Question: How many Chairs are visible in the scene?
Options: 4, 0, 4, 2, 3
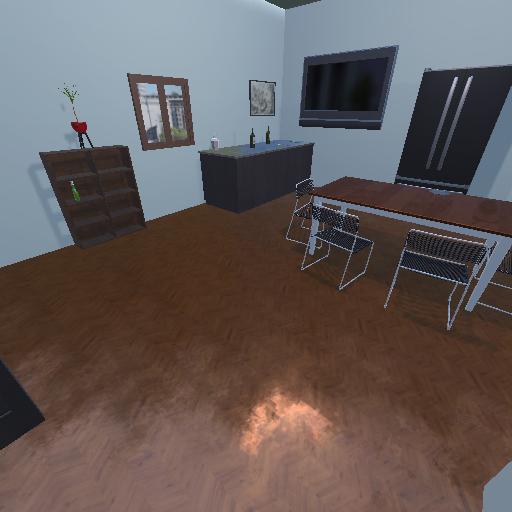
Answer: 4